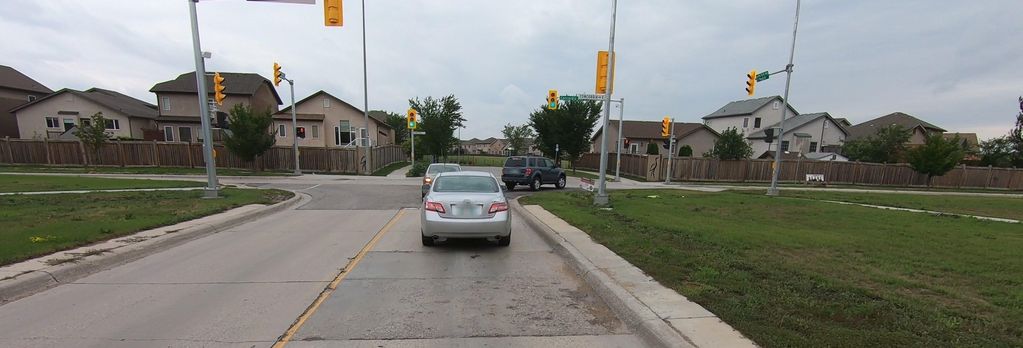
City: winnipeg